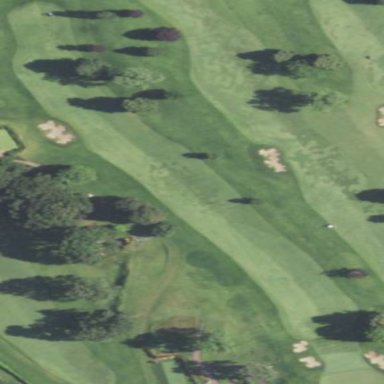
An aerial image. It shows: Golf fairway in the image.